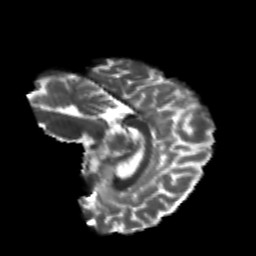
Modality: T2w
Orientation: sagittal
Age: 23
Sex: female
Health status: healthy
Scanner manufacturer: philips
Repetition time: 7.391 s
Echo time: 0.08599 s